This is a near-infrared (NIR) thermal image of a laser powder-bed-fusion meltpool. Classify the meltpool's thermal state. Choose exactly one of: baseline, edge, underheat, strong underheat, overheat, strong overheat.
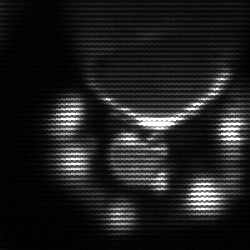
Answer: edge